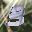
Label: 3